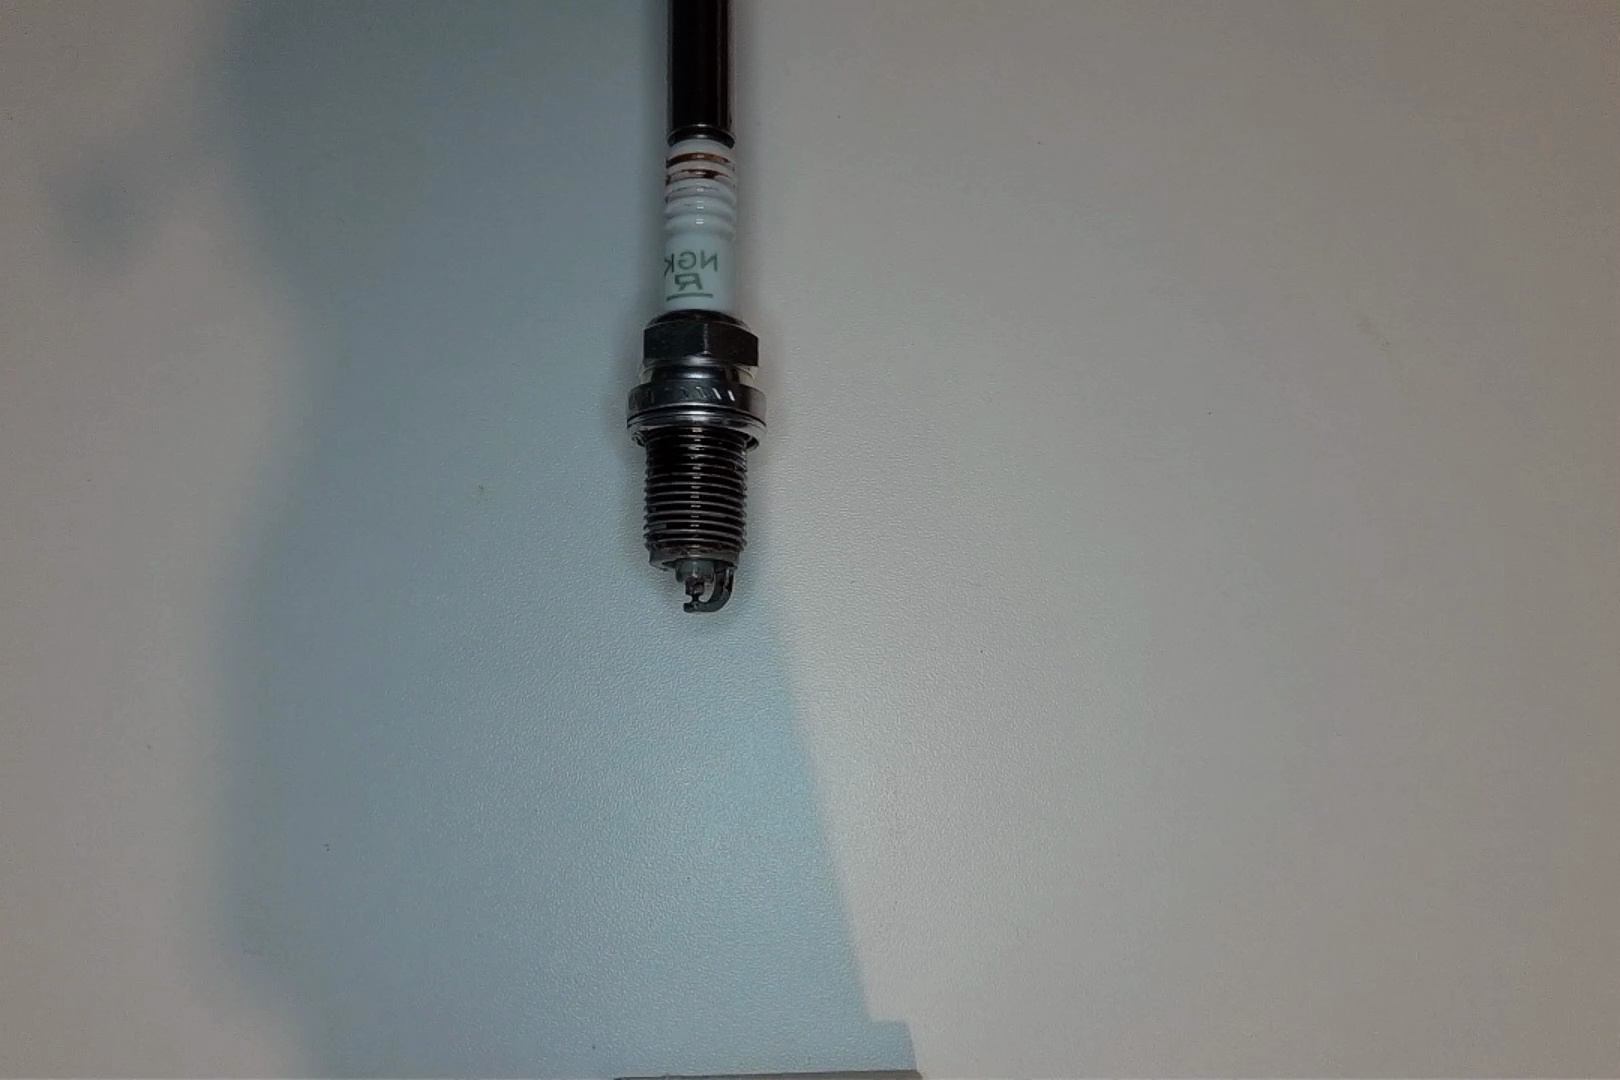
Label: anomaly